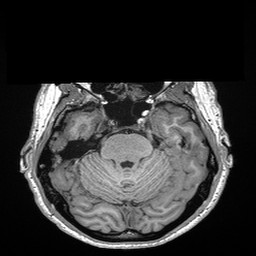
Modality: T1w
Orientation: coronal
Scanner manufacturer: siemens
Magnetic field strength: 3 T
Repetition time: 2.3 s
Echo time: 0.00298 s